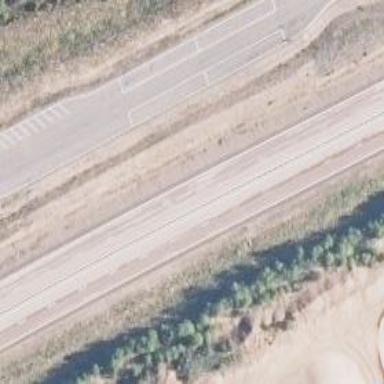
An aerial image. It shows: Rest area along the road.